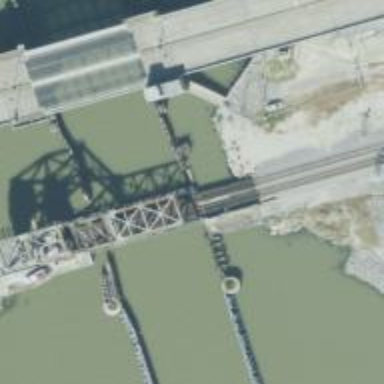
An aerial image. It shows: Drawbridge railway bridge.